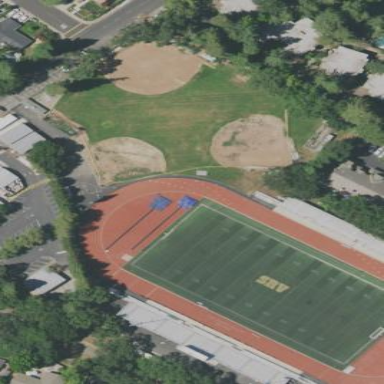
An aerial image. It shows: American football pitch with artificial turf surface for leisure land.